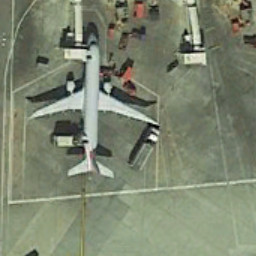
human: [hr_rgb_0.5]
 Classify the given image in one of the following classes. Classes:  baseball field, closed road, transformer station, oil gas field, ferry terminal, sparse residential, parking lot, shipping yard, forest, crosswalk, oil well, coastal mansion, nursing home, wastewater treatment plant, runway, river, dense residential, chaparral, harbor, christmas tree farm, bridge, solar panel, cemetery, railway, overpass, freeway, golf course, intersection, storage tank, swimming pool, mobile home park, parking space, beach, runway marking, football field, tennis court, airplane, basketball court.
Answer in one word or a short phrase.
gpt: airplane